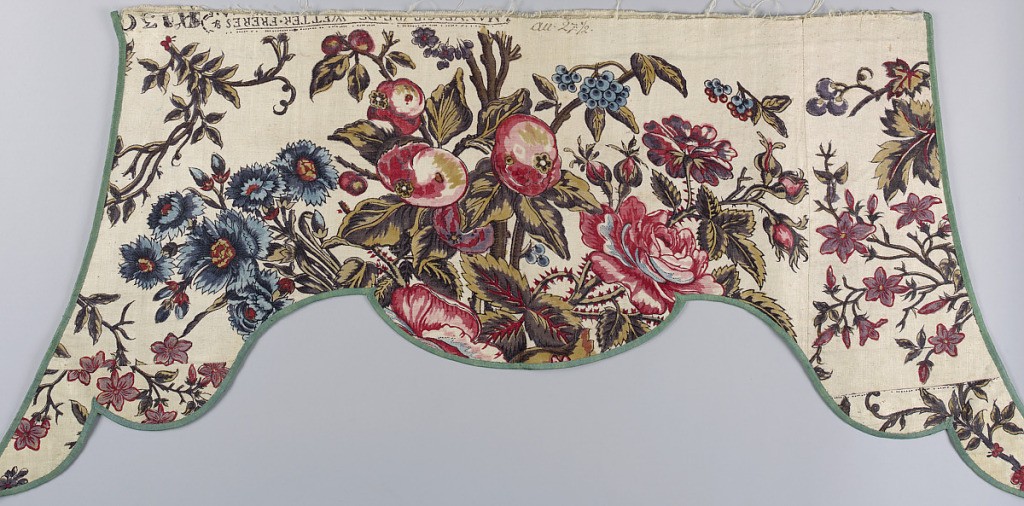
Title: Valance with chef
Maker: Wetter Freres, France, 1802
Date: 1790–99
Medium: plain weave cotton, lined with plain weave linen, trimmed with plain weave silk Technique: block printed on plain weave
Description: Shaped window valance with sharply pointed outer corners. Fabric pattern is a polychrome design of flowers and fruit; roses, grapes, currants, pomegranates etc. in black, blue, three reds, two purples and brown. Valance is lined, interlined and bound with deep green ribbon.